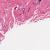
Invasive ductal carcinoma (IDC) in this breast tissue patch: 0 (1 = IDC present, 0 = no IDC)